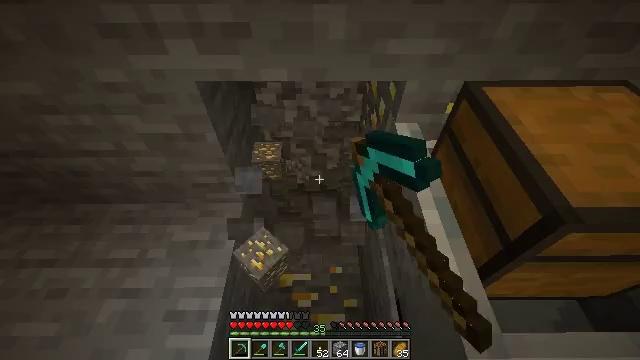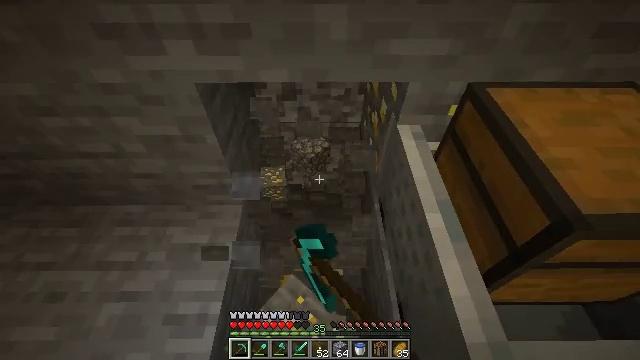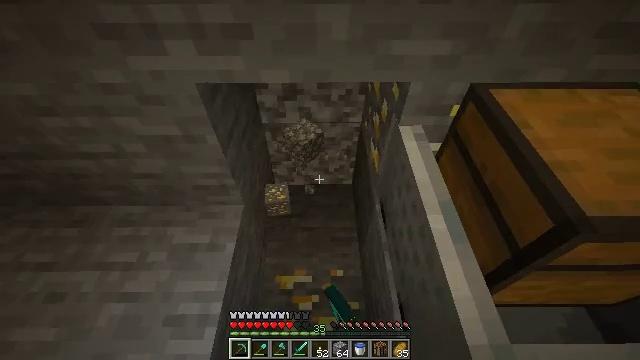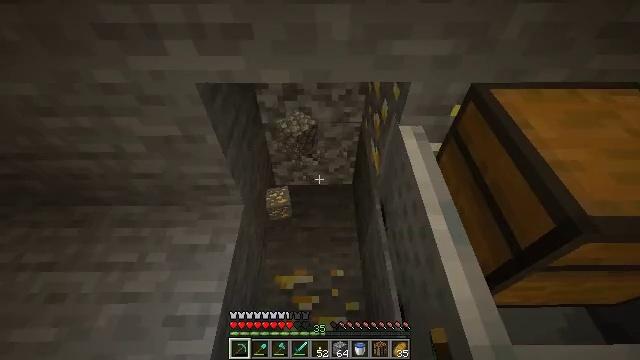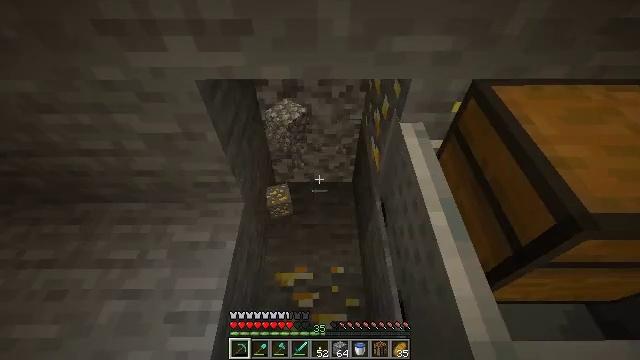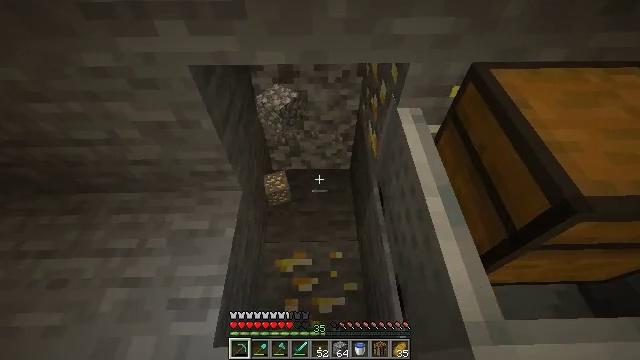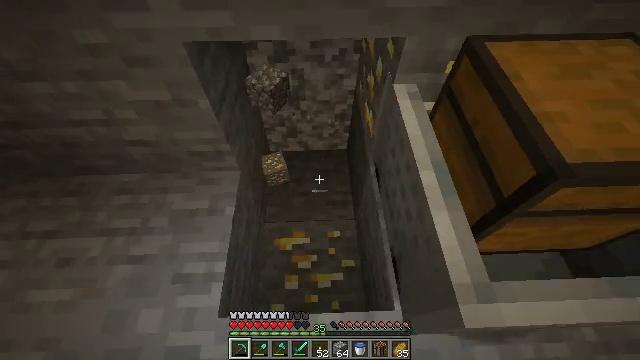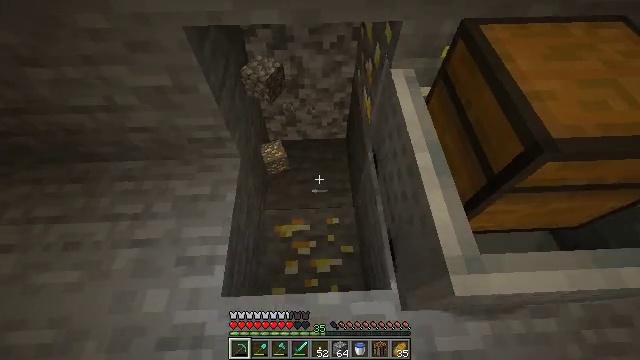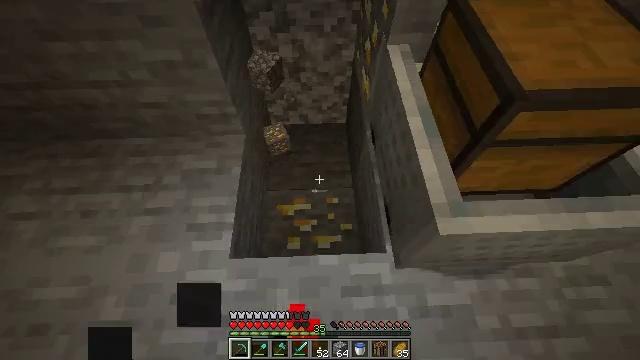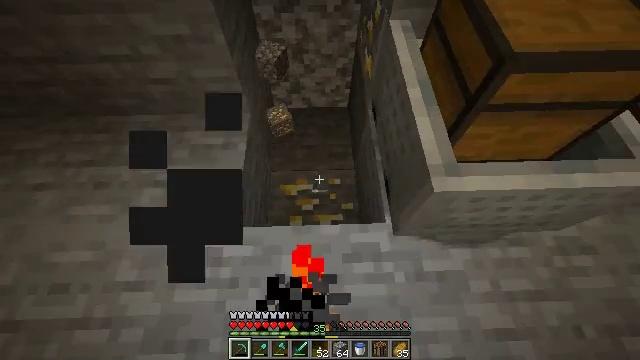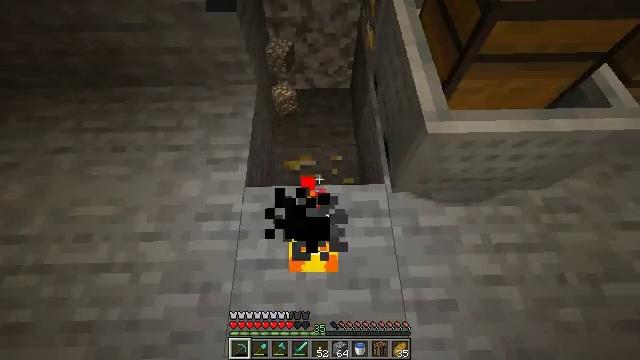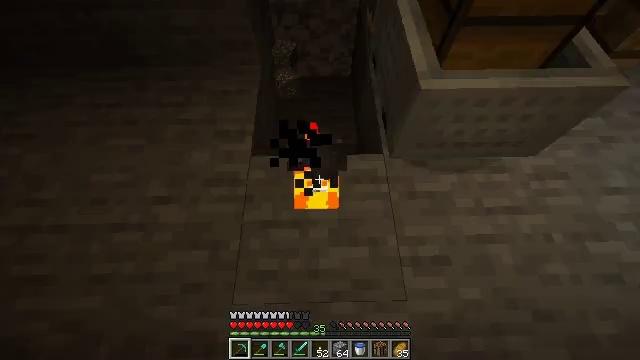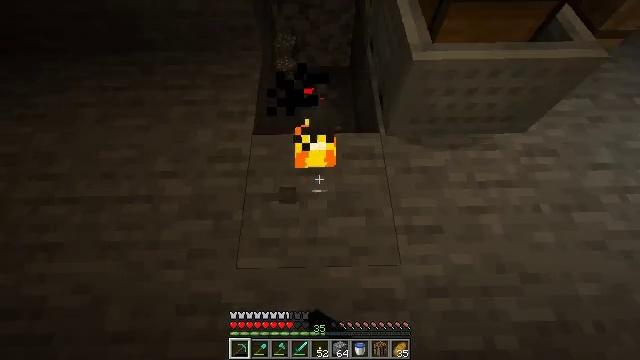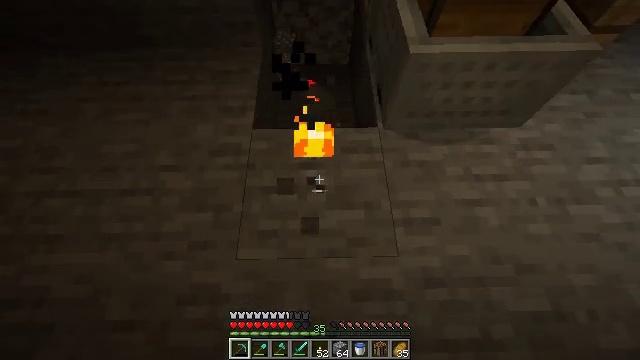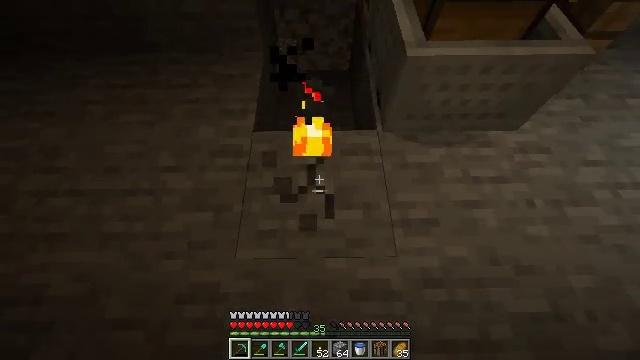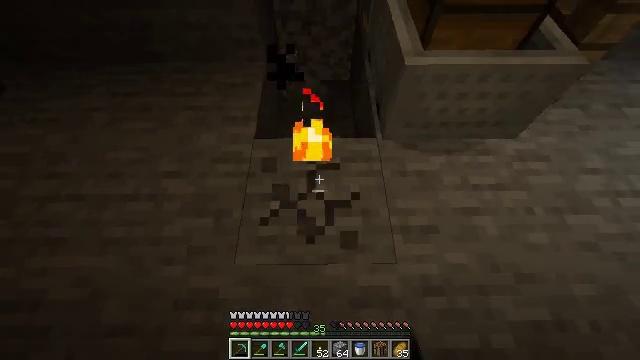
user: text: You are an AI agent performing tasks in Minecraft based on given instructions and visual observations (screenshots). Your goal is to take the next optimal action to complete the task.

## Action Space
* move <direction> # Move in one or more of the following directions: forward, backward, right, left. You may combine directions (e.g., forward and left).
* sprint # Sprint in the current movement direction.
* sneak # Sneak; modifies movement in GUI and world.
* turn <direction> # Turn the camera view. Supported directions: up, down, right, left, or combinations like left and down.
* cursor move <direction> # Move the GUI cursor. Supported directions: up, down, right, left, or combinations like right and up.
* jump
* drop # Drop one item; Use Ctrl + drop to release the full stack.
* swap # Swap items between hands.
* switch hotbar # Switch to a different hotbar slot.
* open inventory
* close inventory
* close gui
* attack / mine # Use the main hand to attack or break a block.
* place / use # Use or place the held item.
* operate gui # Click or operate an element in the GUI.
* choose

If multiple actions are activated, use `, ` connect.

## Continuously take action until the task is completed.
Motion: motion action
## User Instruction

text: Mine the torch on the wall.
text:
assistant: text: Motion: attack / mine
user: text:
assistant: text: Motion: attack / mine
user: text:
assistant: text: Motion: attack / mine
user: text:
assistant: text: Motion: no_op
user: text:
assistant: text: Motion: turn down
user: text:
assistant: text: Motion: move back, turn down
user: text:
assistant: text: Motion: move back, turn down
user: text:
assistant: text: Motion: move back, turn down
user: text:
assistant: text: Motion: move back, turn down
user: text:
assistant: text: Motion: move back, turn down
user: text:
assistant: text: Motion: move back, attack / mine
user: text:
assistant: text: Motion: attack / mine
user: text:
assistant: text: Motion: attack / mine
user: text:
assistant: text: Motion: turn up, attack / mine
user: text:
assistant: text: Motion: turn up, attack / mine
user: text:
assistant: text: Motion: attack / mine